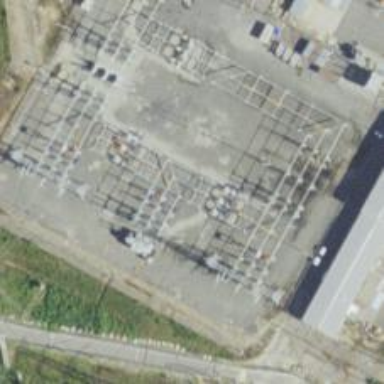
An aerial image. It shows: Switch used for power control.